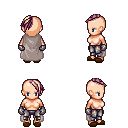
a pixel art fantasy rpg character, female body template, human, light skin, gray cape, metal pants, white blonde long mohawk hairstyle, metal gloves, brown slippers, four views (front, back, left, right), 2x2 character sprite sheet, small pixel art, hard edges, no anti-aliasing